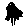
Label: tree